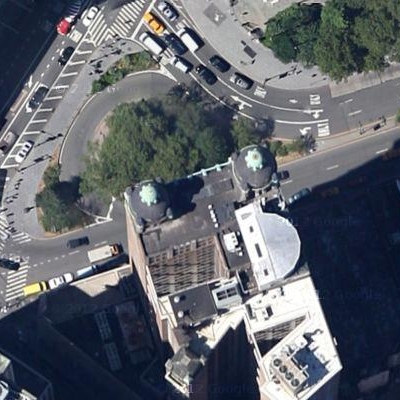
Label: cIndustry